Aerial crown-view tile of a tropical tree (Barro Colorado Island, Panama), acquired 20250616:
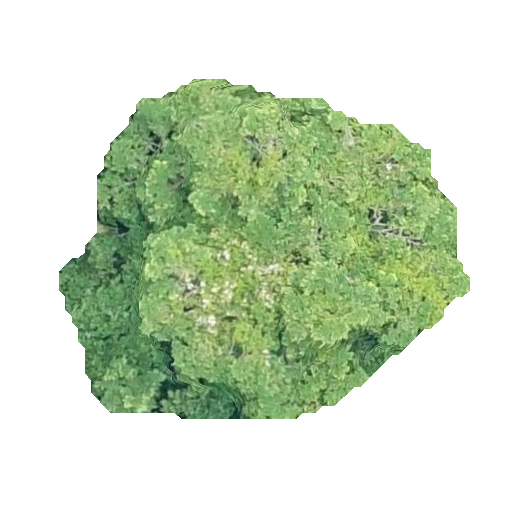
Species: Terminalia amazonia
GBIF accepted scientific name: Terminalia amazonica
Crown area: 150.04 m²